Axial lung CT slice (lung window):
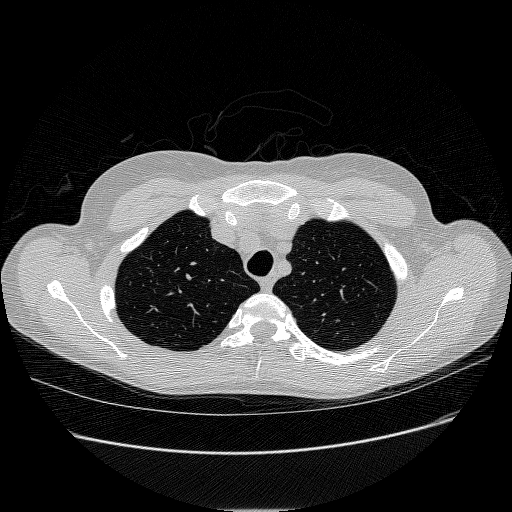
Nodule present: no